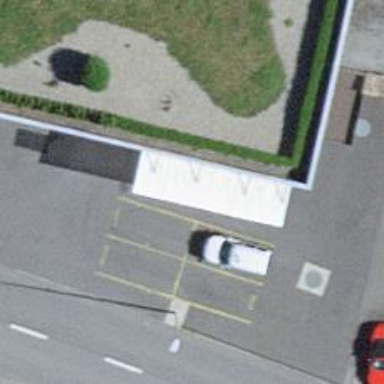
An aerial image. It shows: Fuel station.